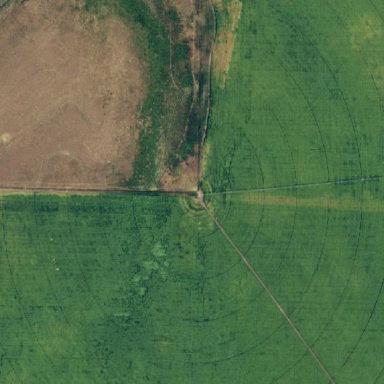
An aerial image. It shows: Farmland with pivot irrigation system.